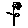
Label: flower